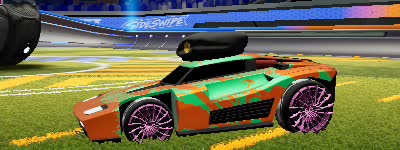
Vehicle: breakout